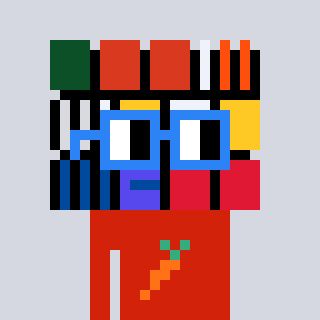
a pixel art character with square blue glasses, a abstract-shaped head and a red-colored body on a cool background